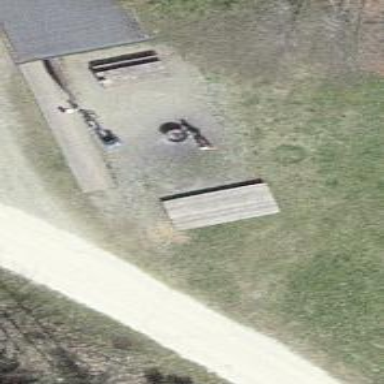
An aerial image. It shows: Barbecue facility.